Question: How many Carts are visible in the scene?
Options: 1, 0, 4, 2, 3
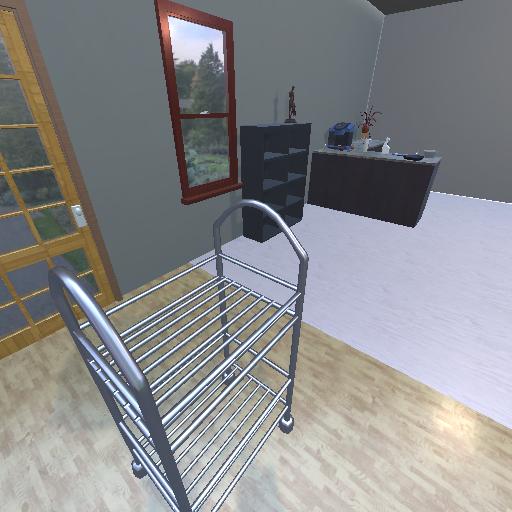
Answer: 1